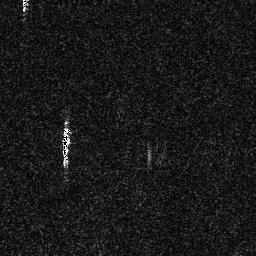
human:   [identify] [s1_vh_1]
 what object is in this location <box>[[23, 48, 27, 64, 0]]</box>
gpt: <ref>1 small ship at the left</ref>